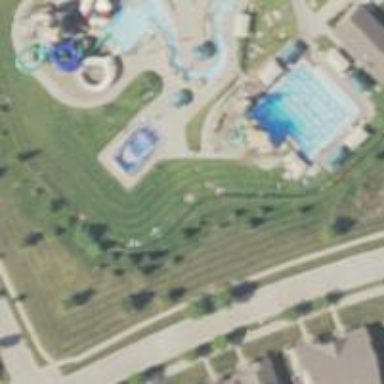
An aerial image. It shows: Bridge leading to water slide attraction.